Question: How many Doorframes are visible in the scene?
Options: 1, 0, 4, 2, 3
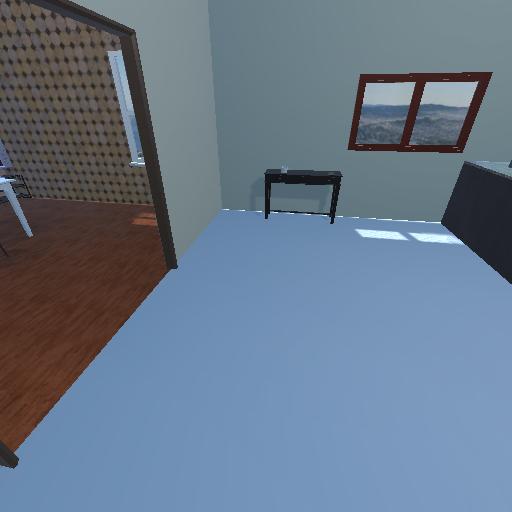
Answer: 1